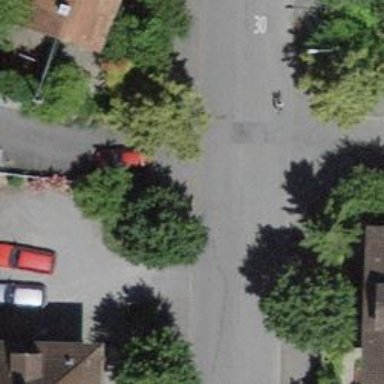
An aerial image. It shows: Residential road with sidewalks on both sides.